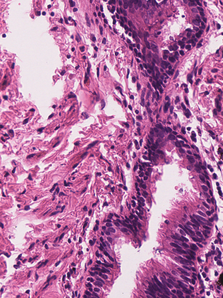
Tumor epithelial tissue: yes
Tumor-associated stroma tissue: yes
Normal tissue: no